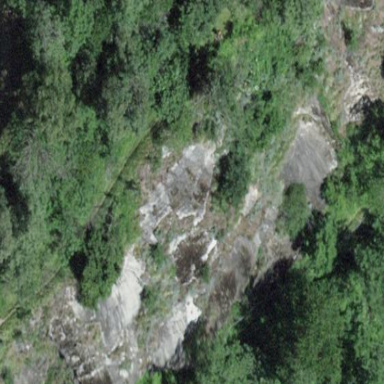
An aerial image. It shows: Landscape of bare rock.